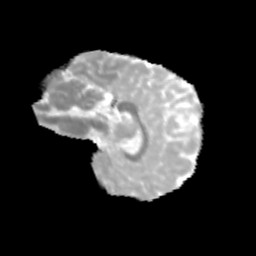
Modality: MD
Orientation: sagittal
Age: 12
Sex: female
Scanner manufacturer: siemens
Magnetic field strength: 3 T
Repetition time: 3.8 s
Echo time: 0.07 s